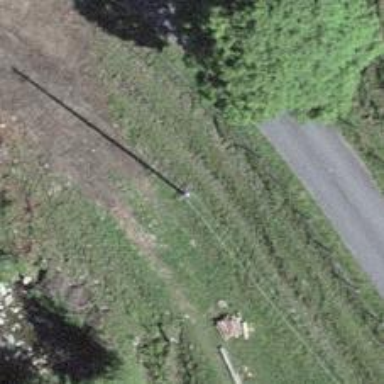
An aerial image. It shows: Utility pole in the area.